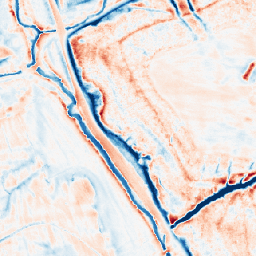
Category: edge_preserving
Decomposition family: anisotropic_diffusion
Decomposition parameters: iterations: 50
kappa: 50
gamma: 0.2
Upsampling method: area
Upsampling parameters: scale: 4
Upsampling scale: 4